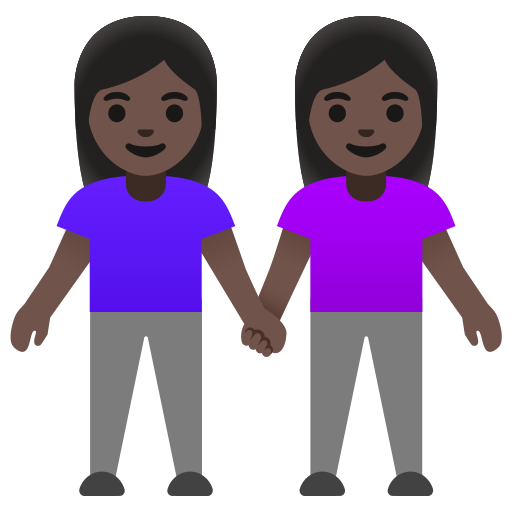
Emoji: 👭🏿